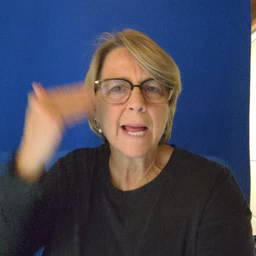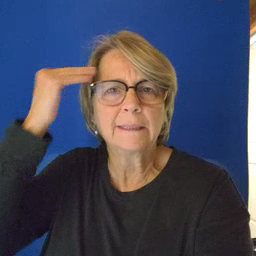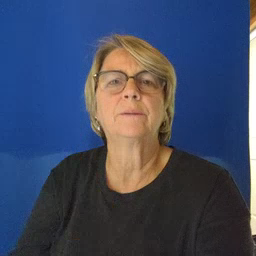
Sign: head